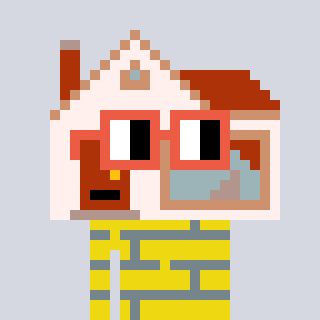
a pixel art character with square orange glasses, a house-shaped head and a yellow-colored body on a cool background